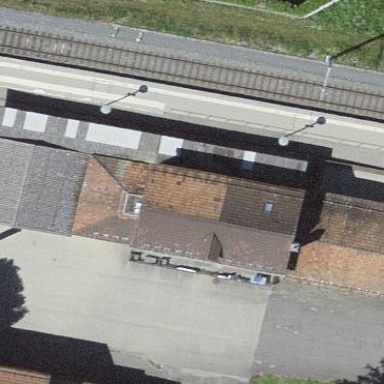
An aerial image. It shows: Building with gabled roof.